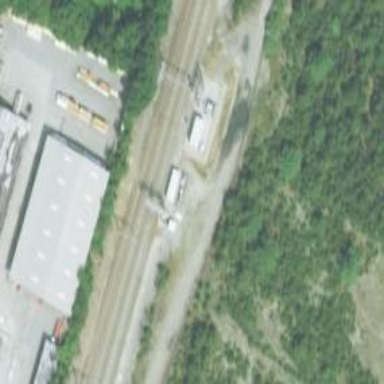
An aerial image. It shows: Railway track with contact line for electrification.